Question:
I have worked on Paint in my app. It works fine normally. What i need is, If User wish to draw something like shaded paintings or shadow diagrams then if he/she clicks the shaded button then they must be able to draw the shaded diagrams. How to do this?
<URL>
Like this above video, the User must be able to draw shaded paintings.
I have googled a lot about this. No link i have found :(
Any links or examples or articles are there for this app?
Any ideas or suggestions would be highly appreciated, thanks !
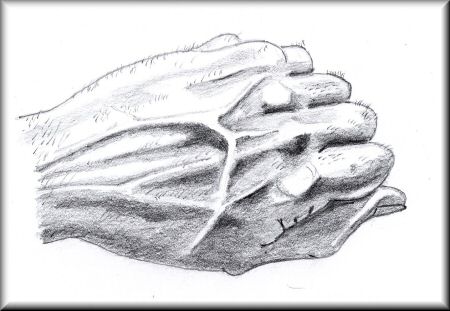
Answer: This isn't really as "shader" question. However....
The app you're indicating saves a record of where the pen has been. In certain (user-selected) circumstances, as the pen moves the app will quickly draw lots of faint lines between the current pen location and selected other previous pen locations.
The modes described are different tunings of the way the lines are drawn, and of the rules for adding these lines.
Hope that gets you on your way -- you could rough-out something like this in html5 or processing very quickly to teach yourself a lot about the dynamics, I'm sure.